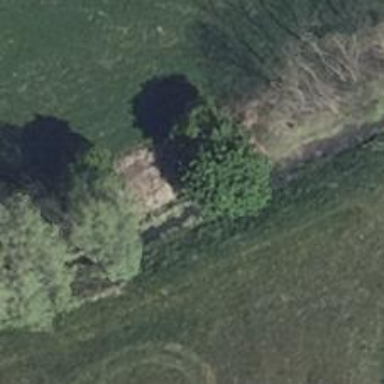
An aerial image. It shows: Row of deciduous broadleaved trees.